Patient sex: M
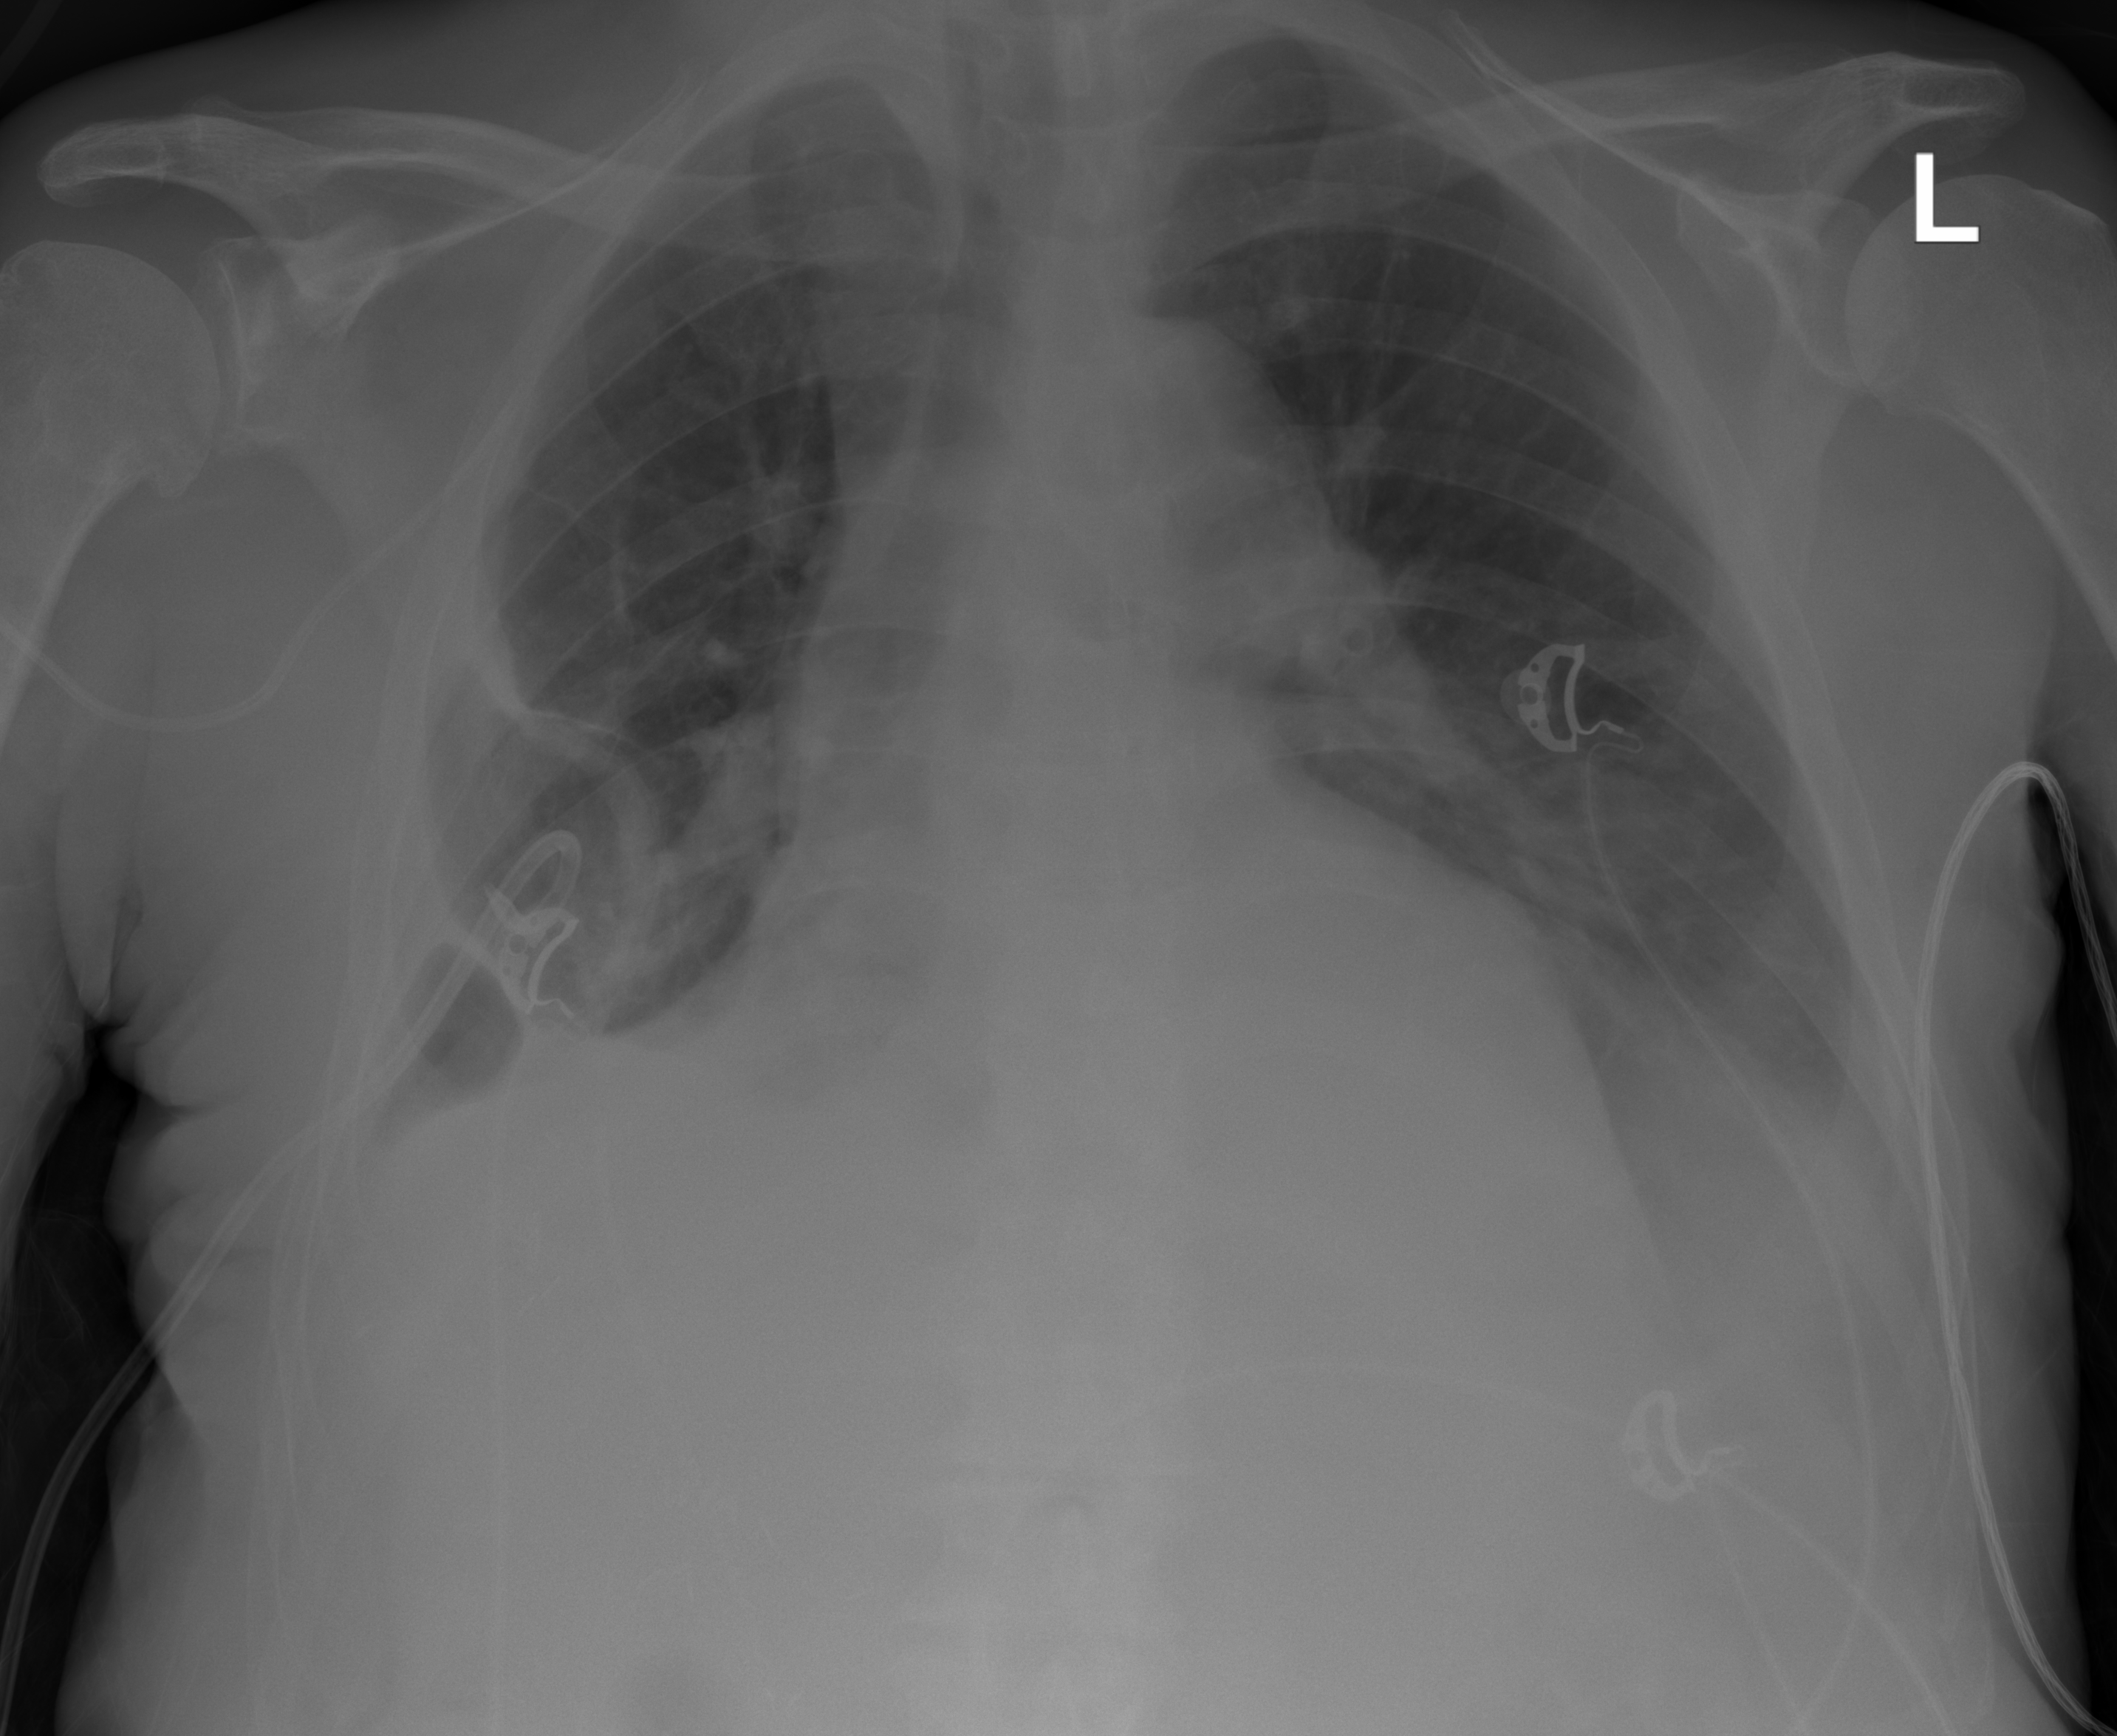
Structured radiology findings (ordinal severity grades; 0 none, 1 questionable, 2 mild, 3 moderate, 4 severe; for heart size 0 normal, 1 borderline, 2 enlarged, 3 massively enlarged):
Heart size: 2
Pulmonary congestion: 0
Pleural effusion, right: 3
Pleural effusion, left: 2
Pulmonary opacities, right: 0
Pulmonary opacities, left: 0
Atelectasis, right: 3
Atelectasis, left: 0